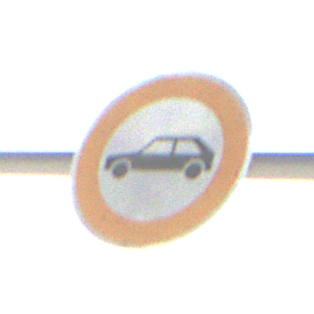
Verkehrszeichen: VerbotPersonenkraftwagen
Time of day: MorningAfternoon
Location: Outdoor (Suburban)
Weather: PartlyCloudy
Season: NotSpecified
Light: Natural